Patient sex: M
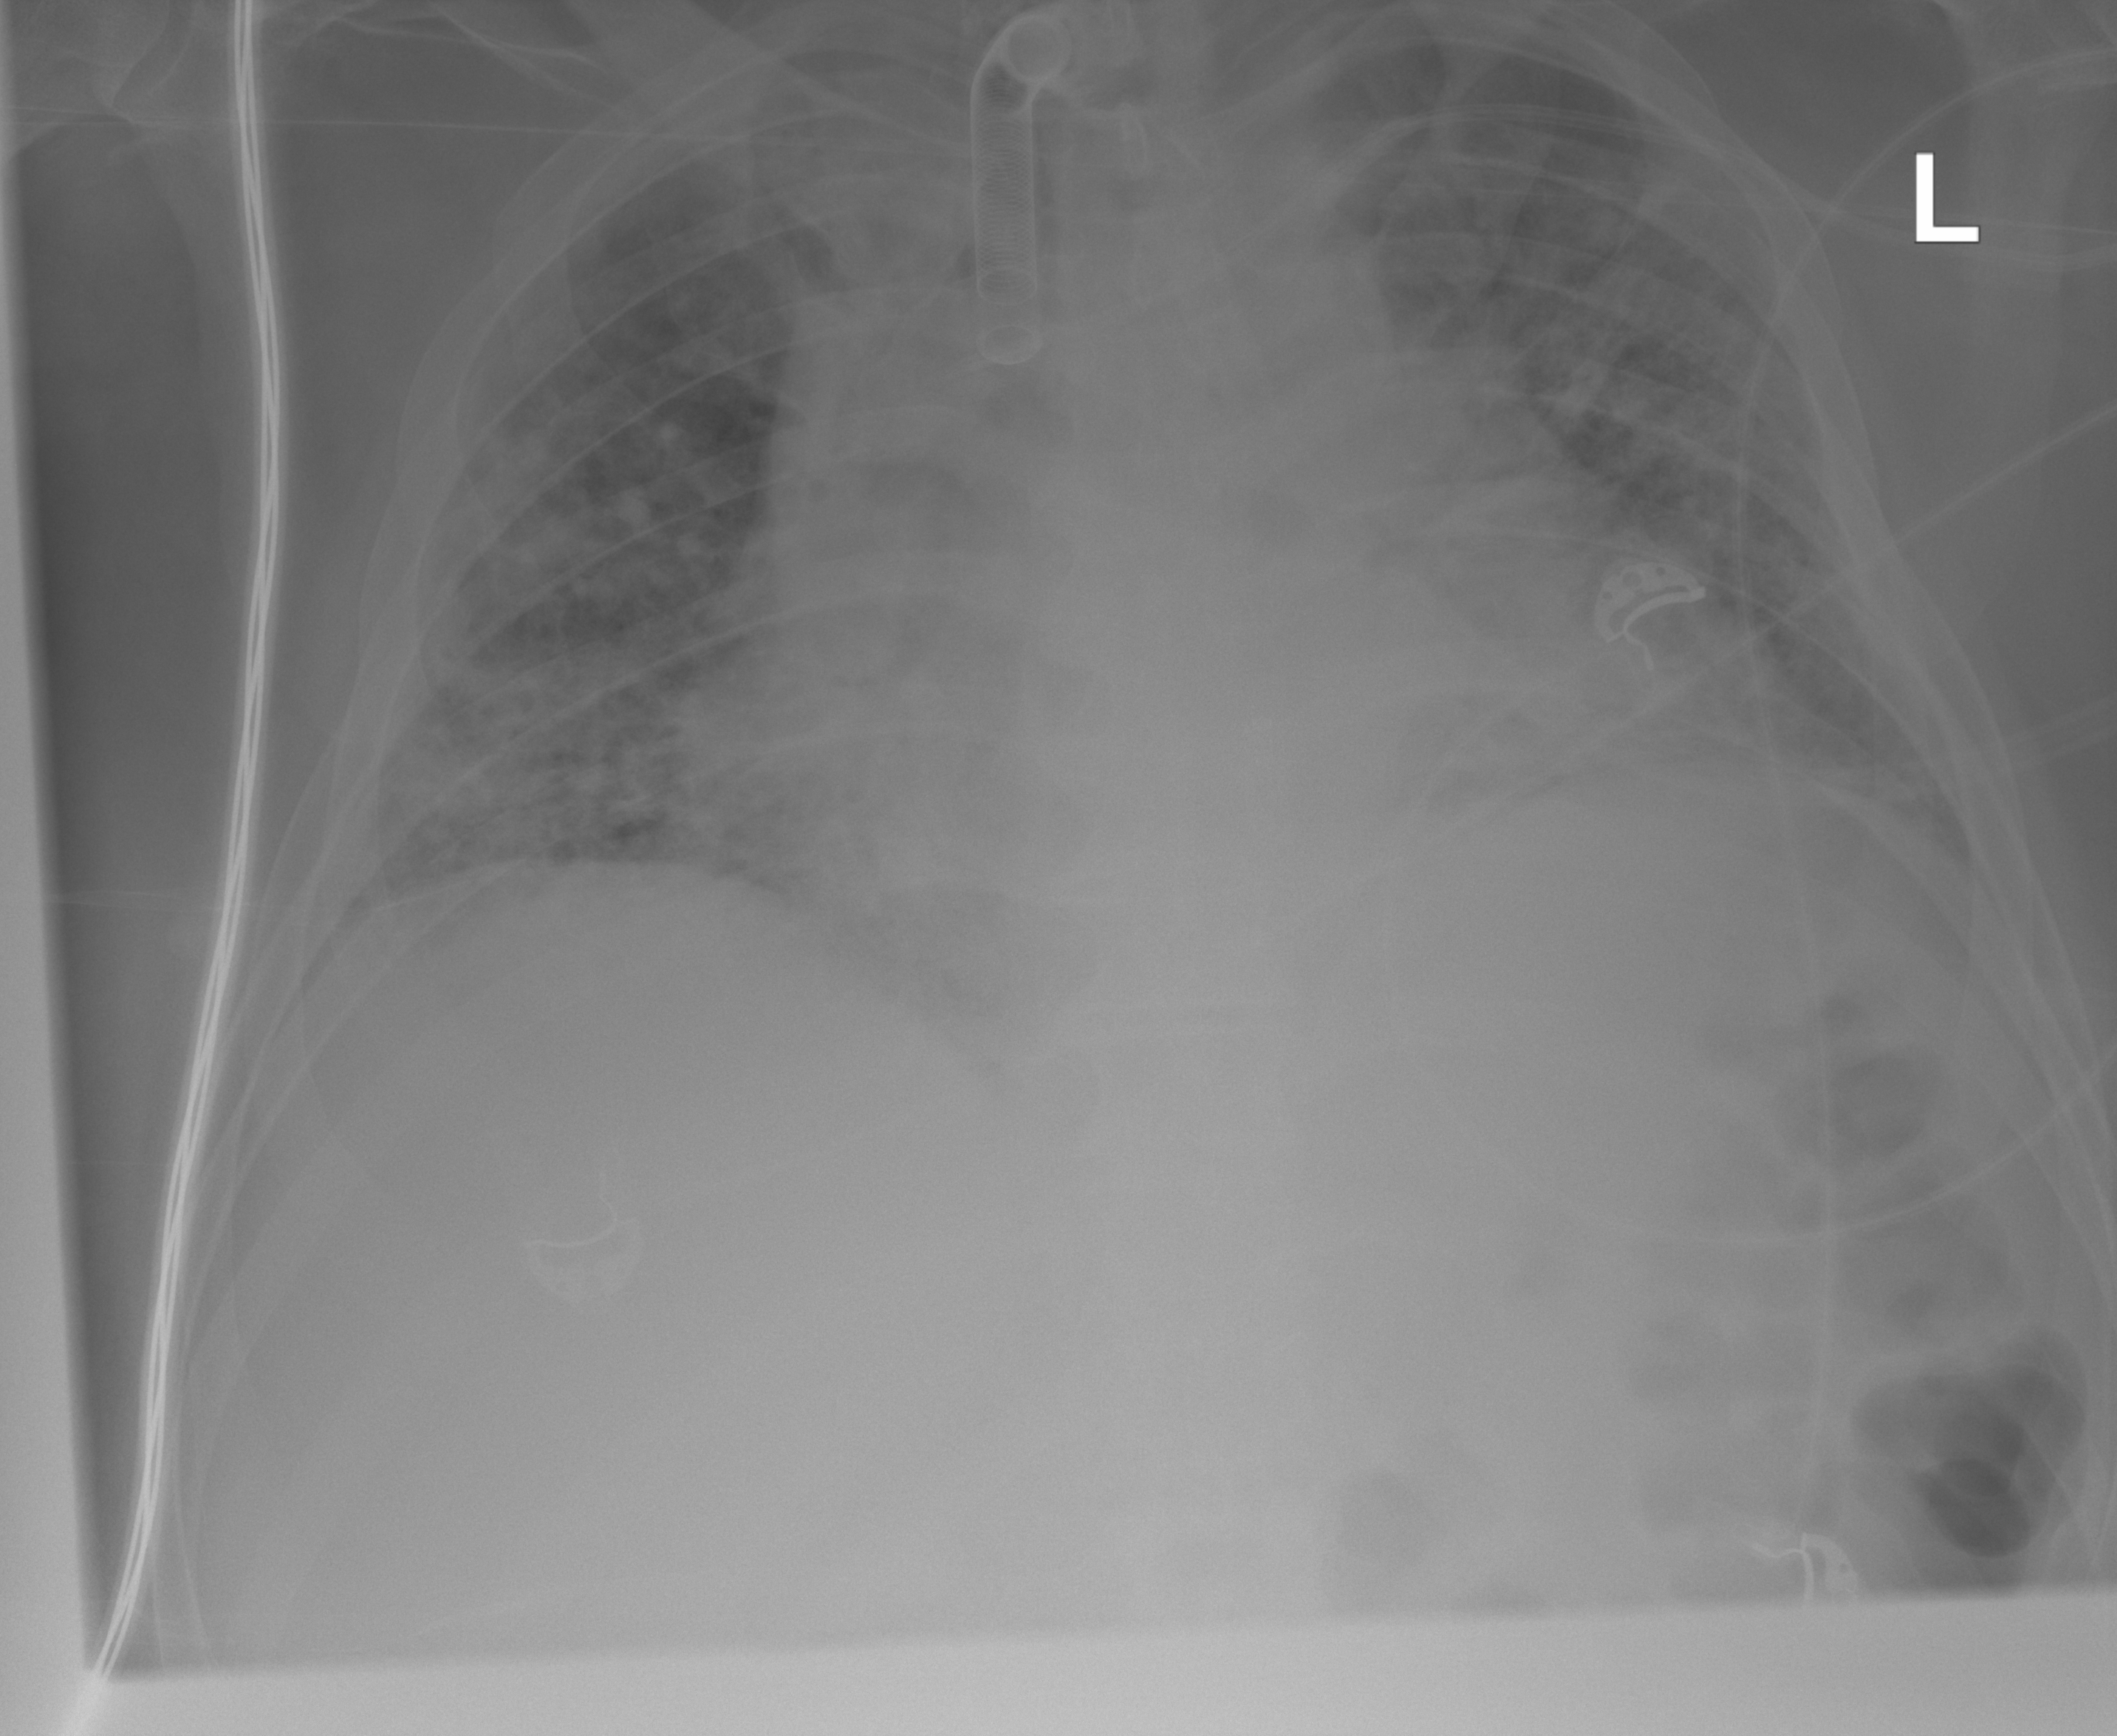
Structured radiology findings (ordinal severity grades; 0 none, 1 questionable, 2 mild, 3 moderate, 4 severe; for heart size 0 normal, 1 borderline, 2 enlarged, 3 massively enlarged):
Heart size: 2
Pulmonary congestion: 2
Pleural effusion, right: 0
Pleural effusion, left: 2
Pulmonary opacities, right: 3
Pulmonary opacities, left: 3
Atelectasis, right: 2
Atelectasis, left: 2